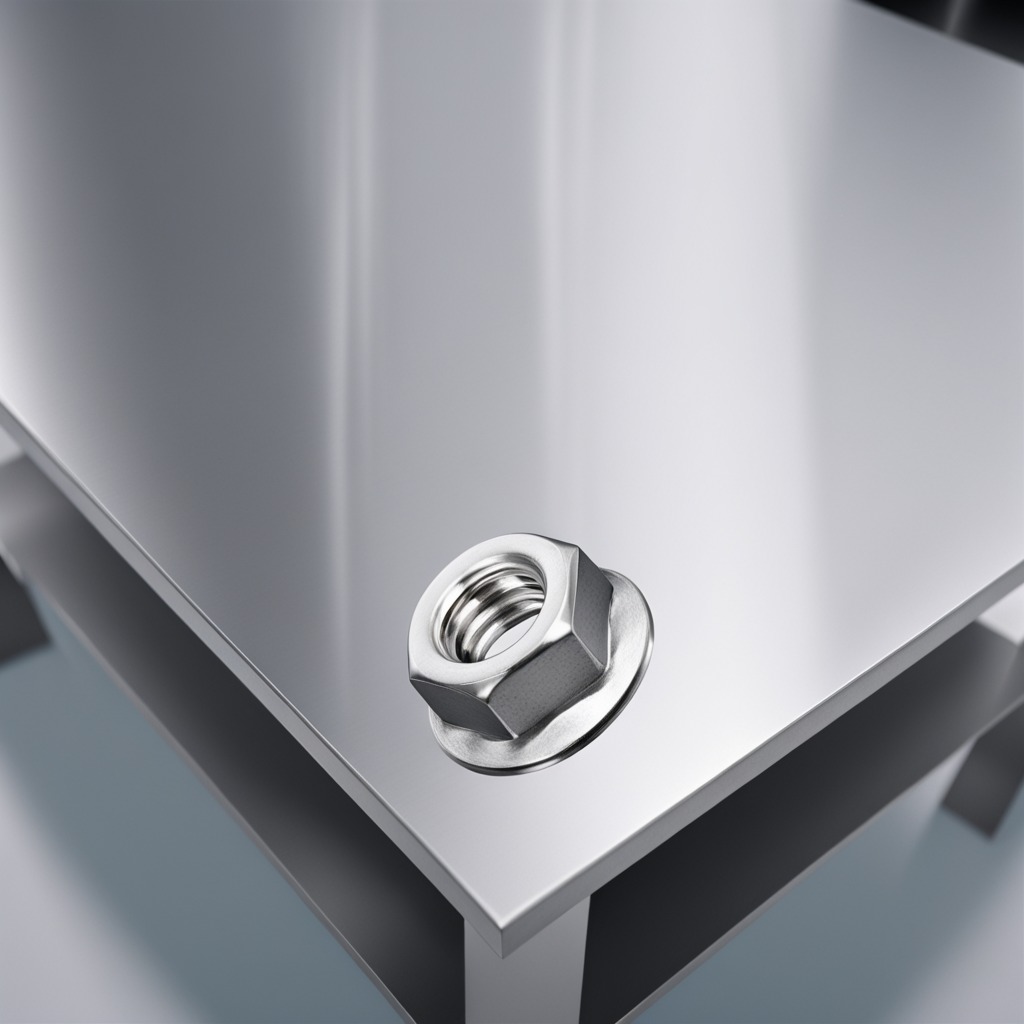
A metal nut is lying on the stainless steel table in a high-end prototyping lab.